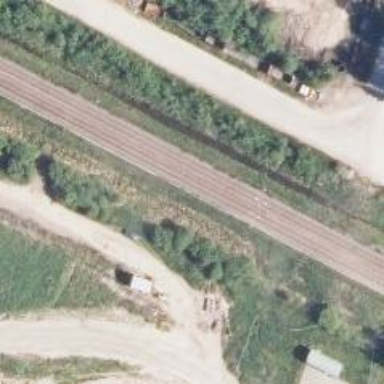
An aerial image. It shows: Railway signal with catenary mast.